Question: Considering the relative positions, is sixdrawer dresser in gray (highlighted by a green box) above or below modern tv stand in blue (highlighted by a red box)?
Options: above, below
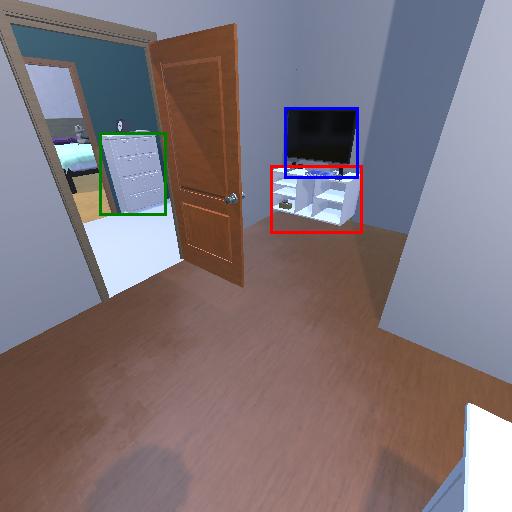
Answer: above